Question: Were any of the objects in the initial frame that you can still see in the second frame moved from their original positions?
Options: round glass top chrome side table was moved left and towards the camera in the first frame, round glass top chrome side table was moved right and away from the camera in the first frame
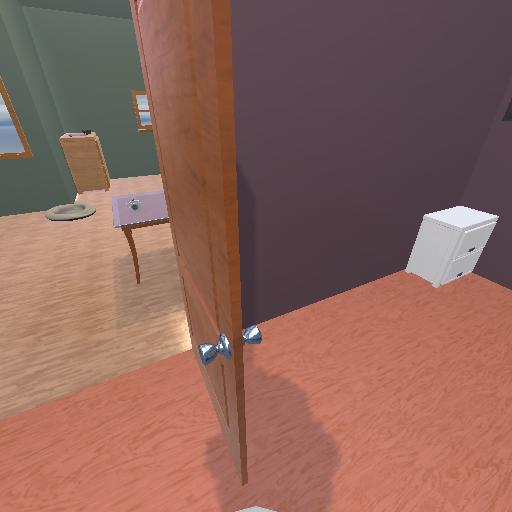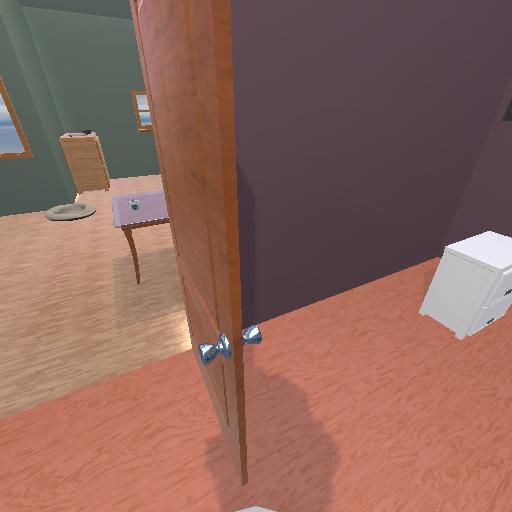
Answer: round glass top chrome side table was moved left and towards the camera in the first frame